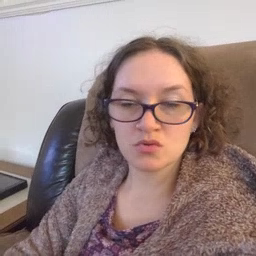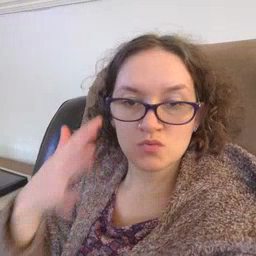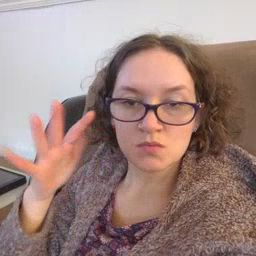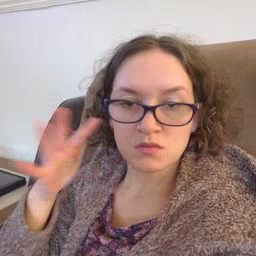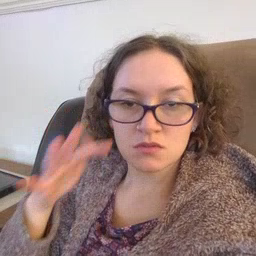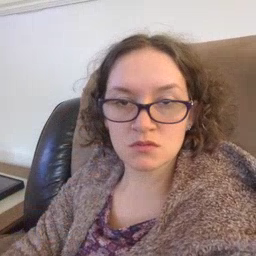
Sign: noisy